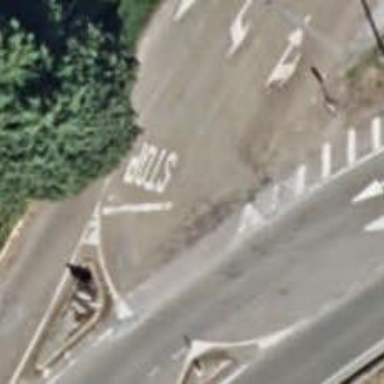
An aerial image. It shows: Stop road.